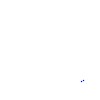
Particle: kaon